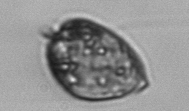
Label: Prorocentrum_micans